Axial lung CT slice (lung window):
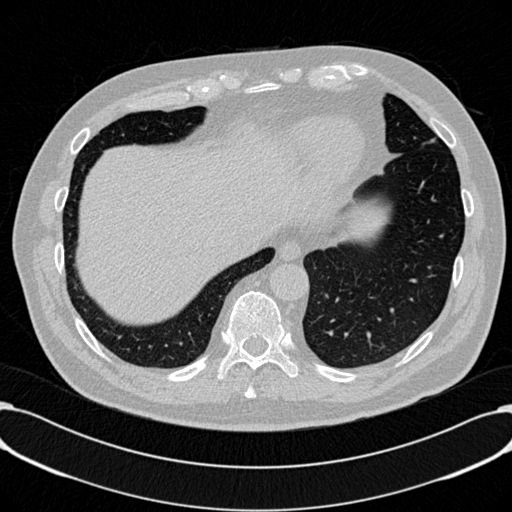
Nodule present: no